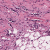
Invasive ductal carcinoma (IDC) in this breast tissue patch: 1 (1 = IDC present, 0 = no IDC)